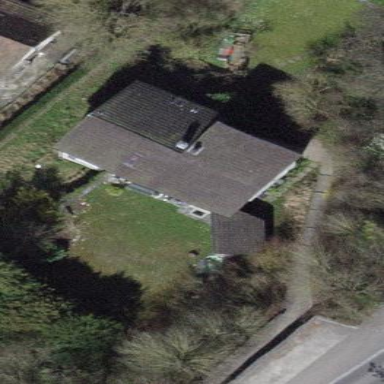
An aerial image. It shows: Detached building.